Field crop: maize
Growth stage: 2
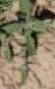
Species: atriplex